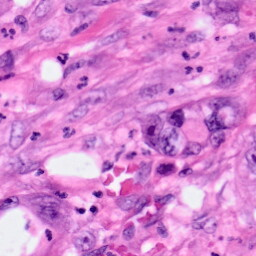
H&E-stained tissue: Pancreatic